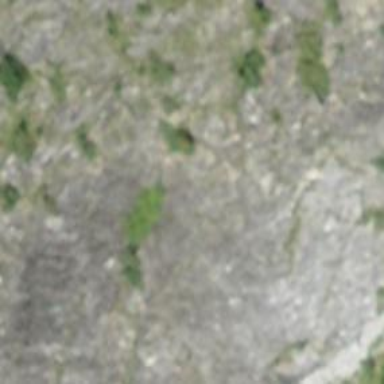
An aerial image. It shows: Cliff in nature.